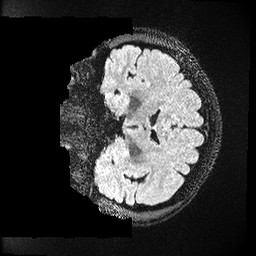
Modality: FLAIR
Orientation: coronal
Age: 48
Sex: female
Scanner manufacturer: ge
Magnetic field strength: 3 T
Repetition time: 4.802 s
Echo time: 0.1164 s